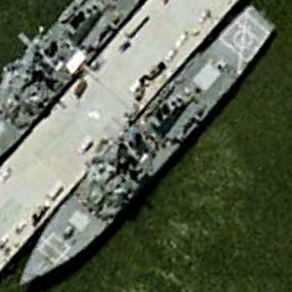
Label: destroyer